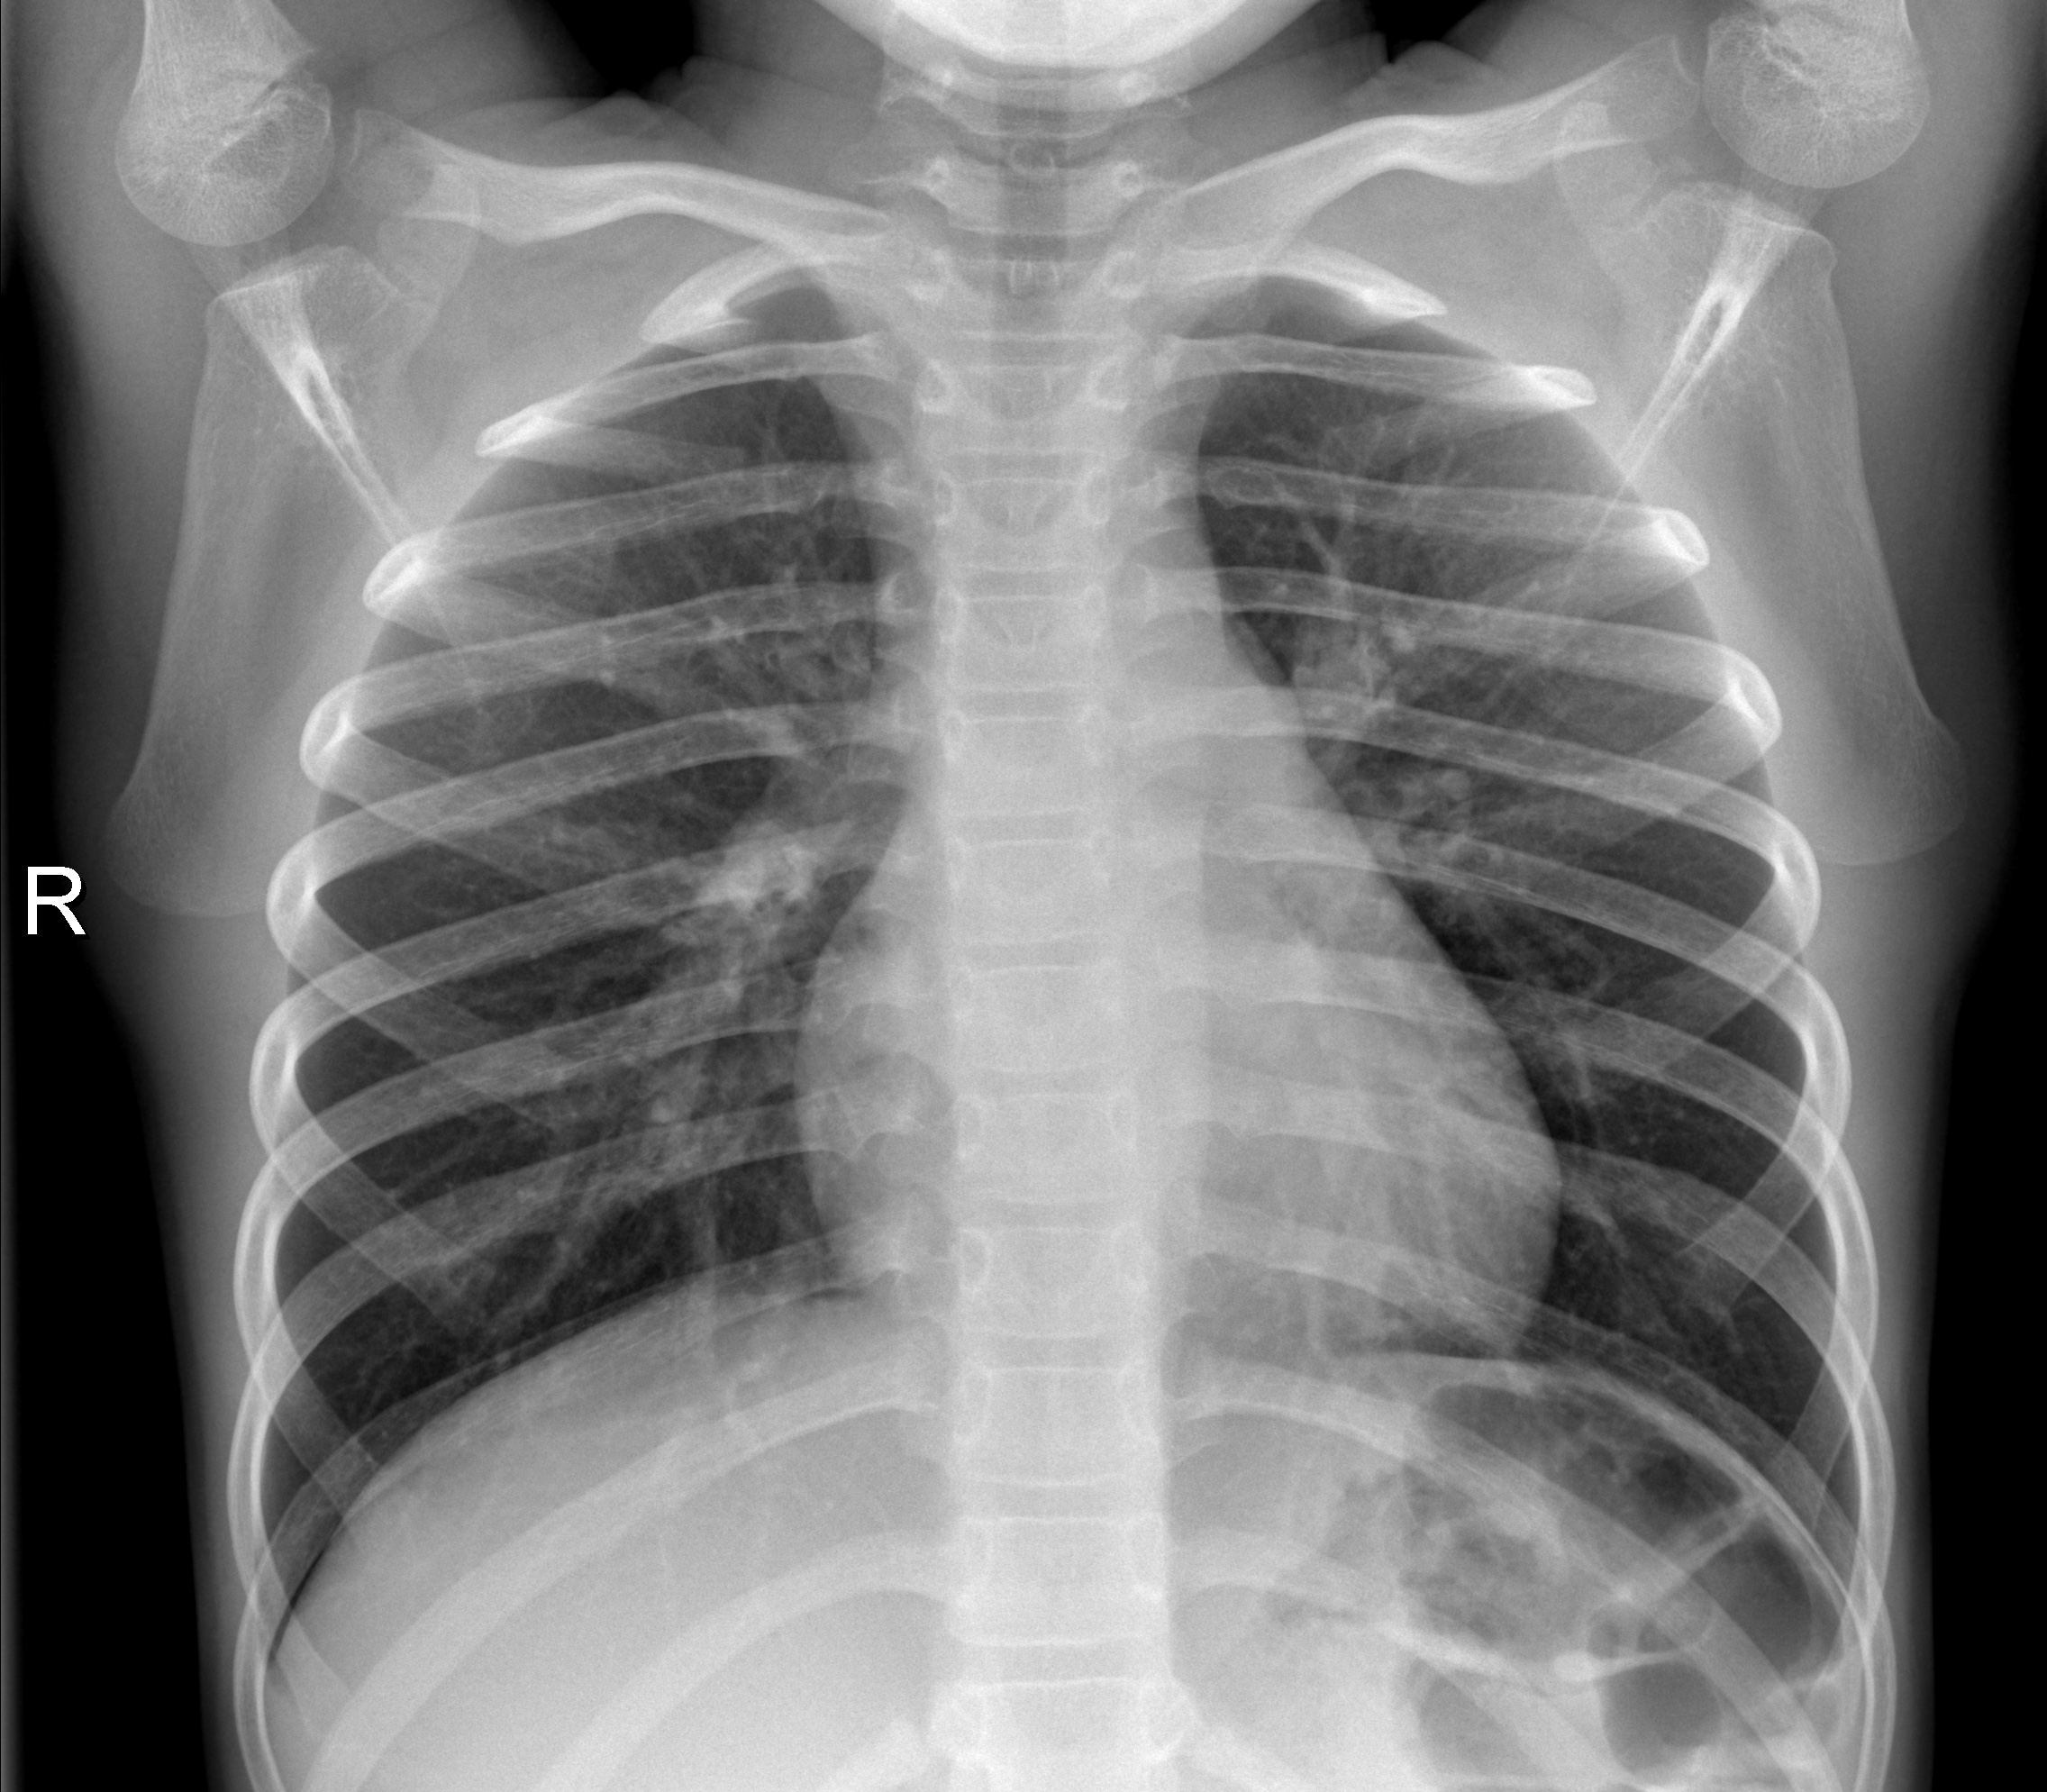
Diagnosis: NORMAL